Question: I'm trying to load an input box at the place of a div when clicking on that div, the Jquery I'm using works fine on Chrome, but when coming to Firefox it shows different results after 1, 2 and 3 clicks :

Here is the Jquery I'm using :
'''
$(function(){
$('#right').on('click', '.stock.mini-counts', function(){
var $p = $(this);
var old = $p.html();
if(/<input type="text"/.test(old))
return;
$p.html('<input type="text" value="' + old + '"/>')
.find('input')
.focus()
.on('blur', function(){
var value = this.value;
$.post('listener_updates.php', {stock: value})
.done(function(){
$p.html(value);
})
.fail(function(){
$p.html(old);
alert('Could not update title');
});
});
});
});
'''
Html :
'''
<div class="status"><div class="stock mini-counts">7</div><div>available</div></div>
'''
Thank you for your help
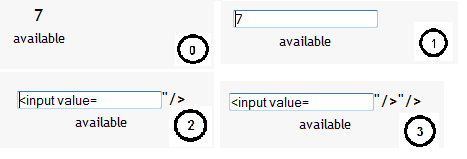
Answer: It's because firefox add the value attribute before the type attribute so your regexp not match.
Try change your code in:
'''
$(function () {
$('#right').on('click', '.stock.mini-counts', function(){
var $p = $(this);
var old = $p.html();
if (/<input /.test(old)) return;
$p.html('<input type="text" value="' + old + '"/>')
.find('input')
.focus()
.on('blur', function () {
var value = this.value;
$p.html(value);
});
});
});
'''
Demo: <URL>